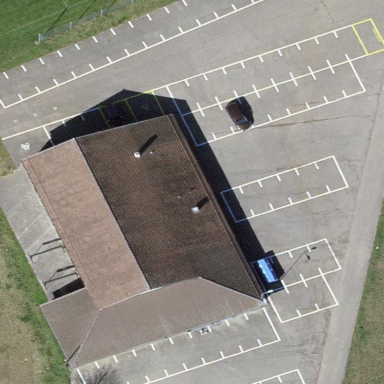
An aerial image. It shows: Parking area with surface.